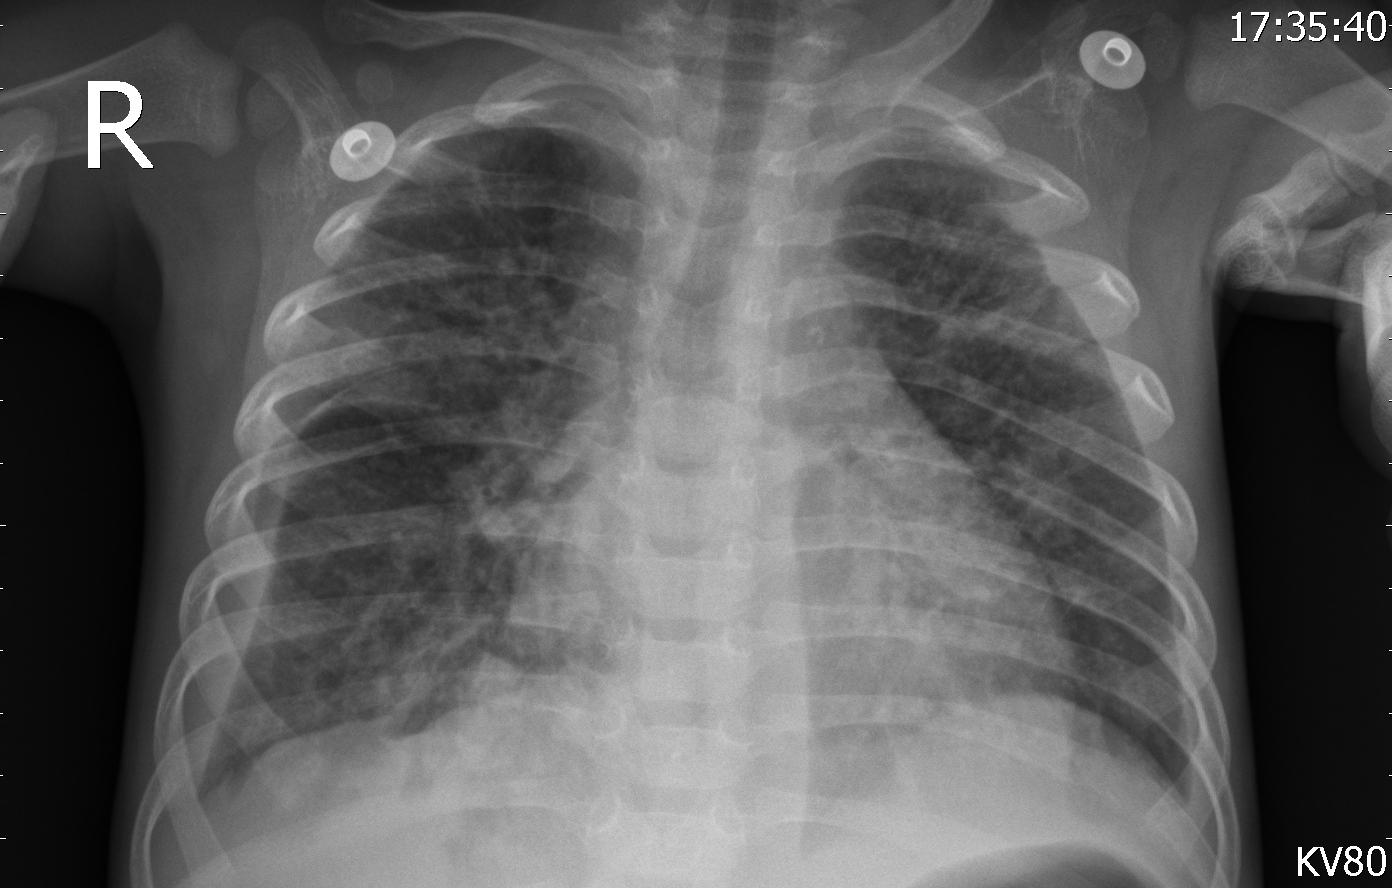
Diagnosis: PNEUMONIA